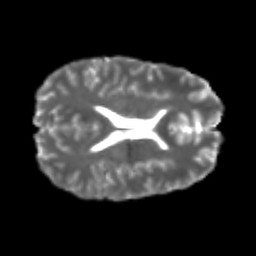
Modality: T2w
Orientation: axial
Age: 24
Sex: male
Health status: healthy
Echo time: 0.074 s